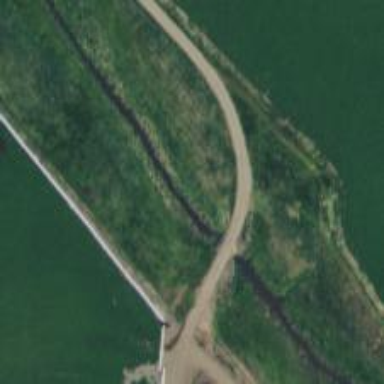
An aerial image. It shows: Canal culvert running through tunnel.